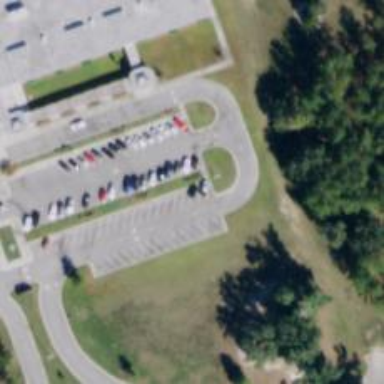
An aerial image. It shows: Parking space.